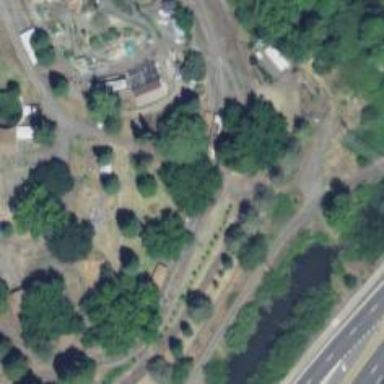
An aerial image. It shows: Miniature railway.